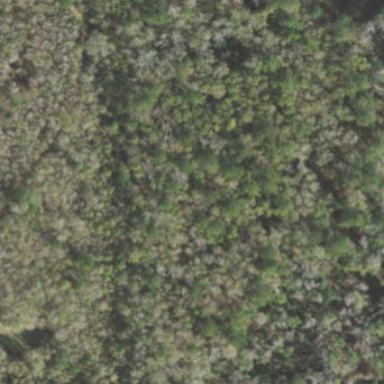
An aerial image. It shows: Mixed woodland area with various types of leaves.